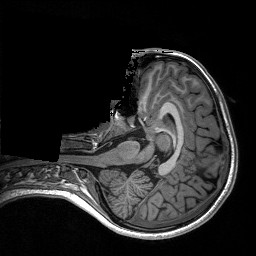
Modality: T1w
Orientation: axial
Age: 19
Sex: female
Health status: healthy
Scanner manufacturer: siemens
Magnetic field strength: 3 T
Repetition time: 3.2 s